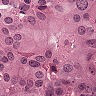
Metastatic tissue present: yes